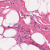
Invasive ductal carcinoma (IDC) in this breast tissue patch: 0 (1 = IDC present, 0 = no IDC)